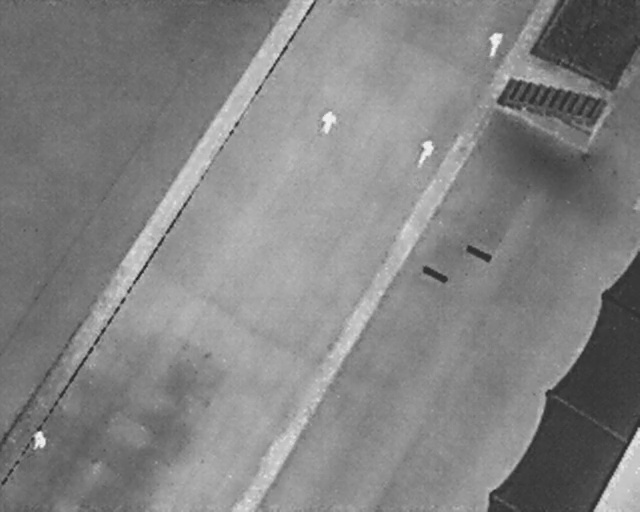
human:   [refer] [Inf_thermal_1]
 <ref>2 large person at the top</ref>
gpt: <box>[[63, 28, 68, 31, 24], [49, 21, 53, 25, 14]]</box>

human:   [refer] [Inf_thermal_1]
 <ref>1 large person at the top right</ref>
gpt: <box>[[74, 7, 79, 10, 14]]</box>